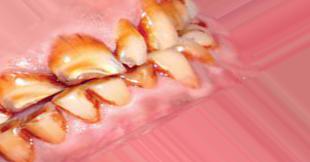
Condition: Tooth Discoloration